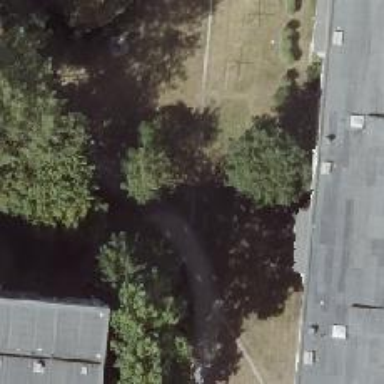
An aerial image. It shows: Footway.